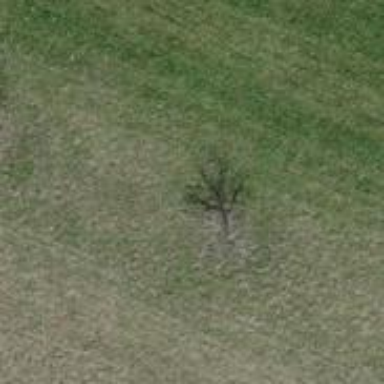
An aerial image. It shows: Mixed leaf-type deciduous tree.